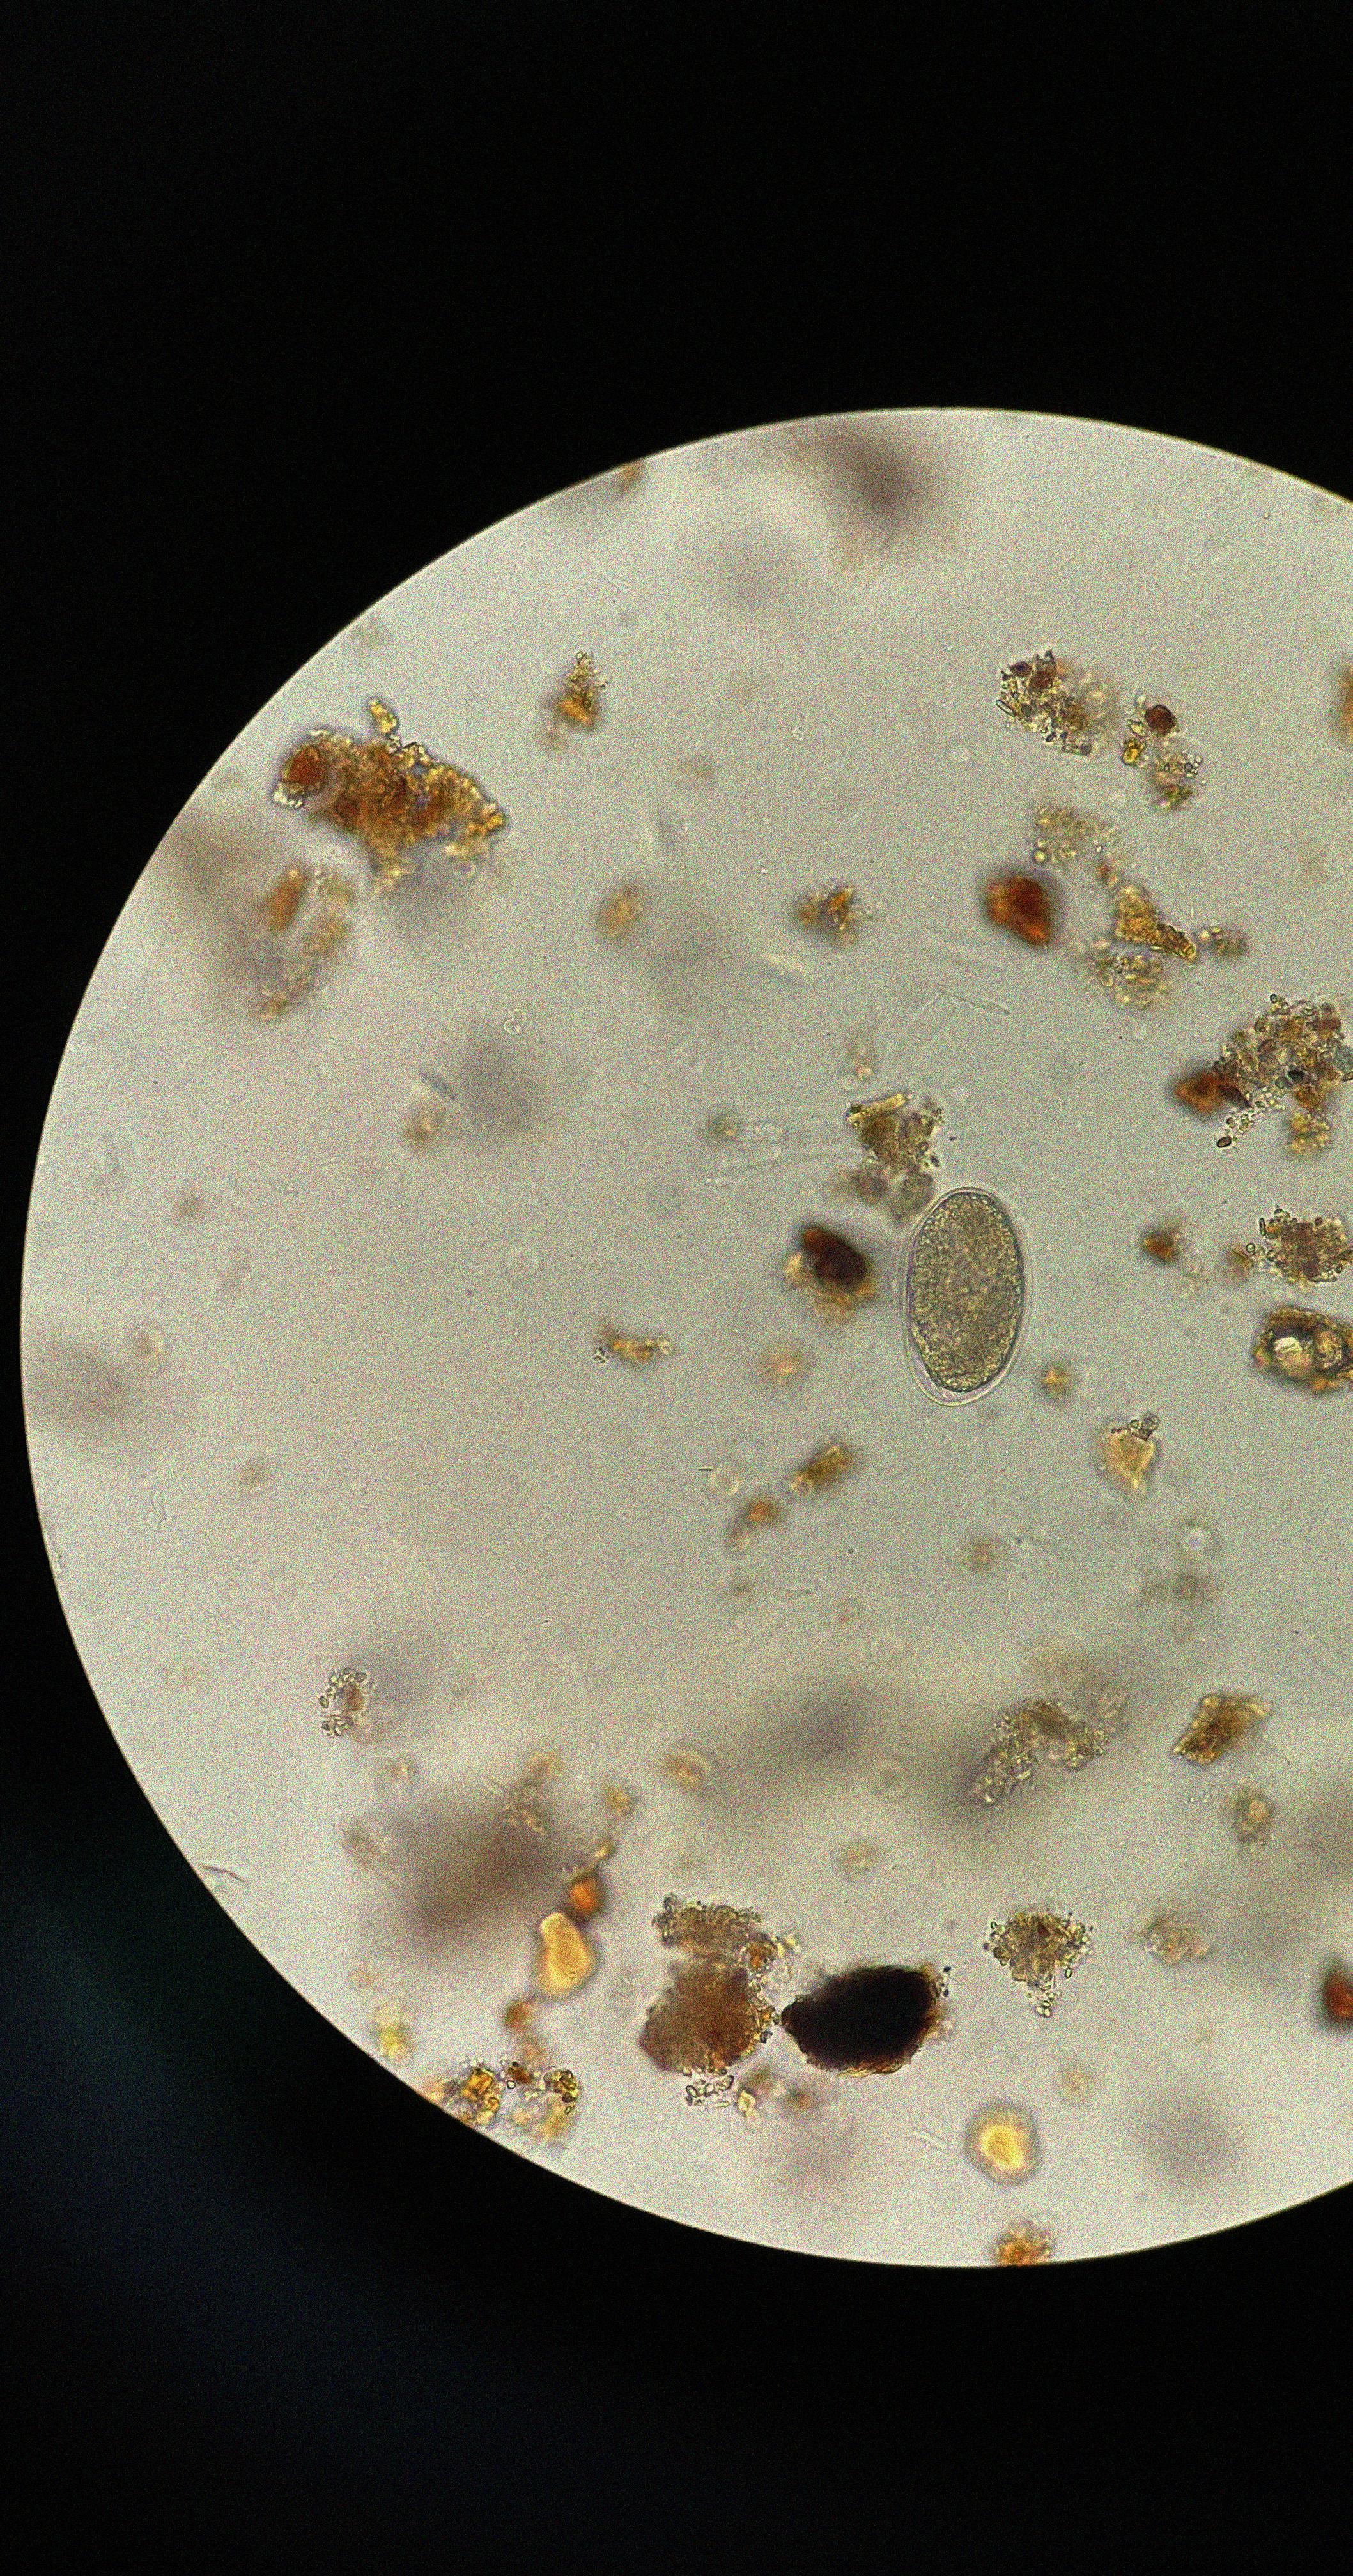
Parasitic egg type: Hookworm egg